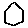
Label: hexagon